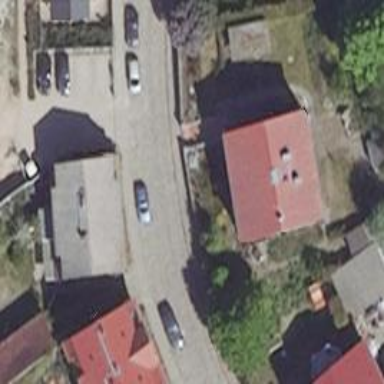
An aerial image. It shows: Residential road.